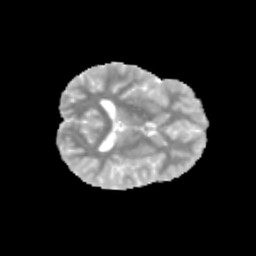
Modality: MD
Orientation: axial
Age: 10
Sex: female
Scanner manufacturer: siemens
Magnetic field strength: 3 T
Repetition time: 3.8 s
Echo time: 0.07 s